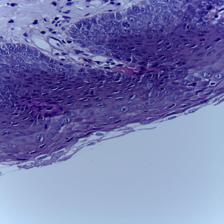
Diagnosis: Normal